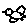
Label: bird